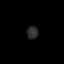
Tissue: lung
Cell type: Epithelial cells
Senescence score: 0.2149
Nuclear area (px): 143
Mean DAPI intensity: 44.587